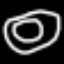
Label: donut